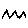
Label: zigzag